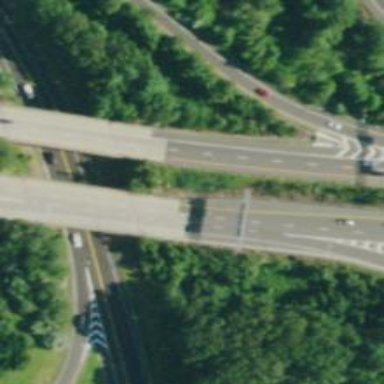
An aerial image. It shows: Motorway junction.